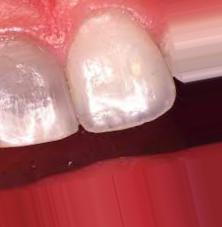
Condition: Tooth Discoloration